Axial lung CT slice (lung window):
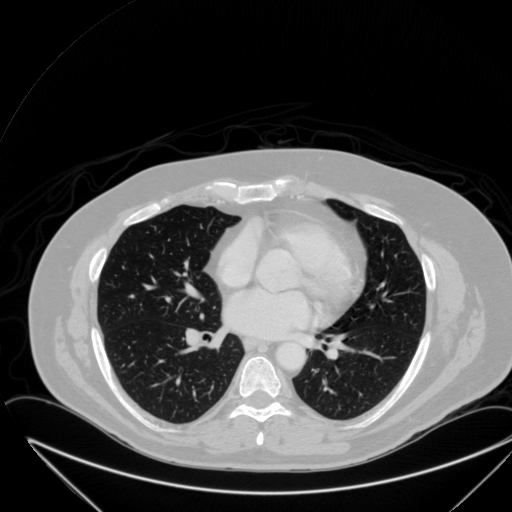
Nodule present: no